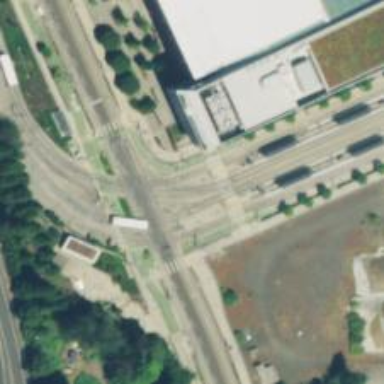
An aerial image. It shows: Busway road with embedded tram rails.